Interaction volume radius: 5 \u00c5
Interaction volume height: 30 \u00c5
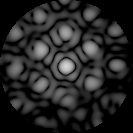
Disorder parameter: 0.4107